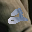
Label: 2